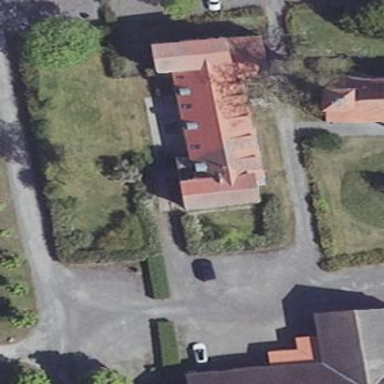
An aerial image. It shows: Detached building.